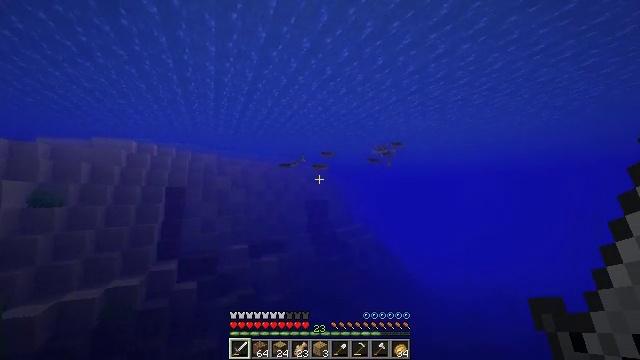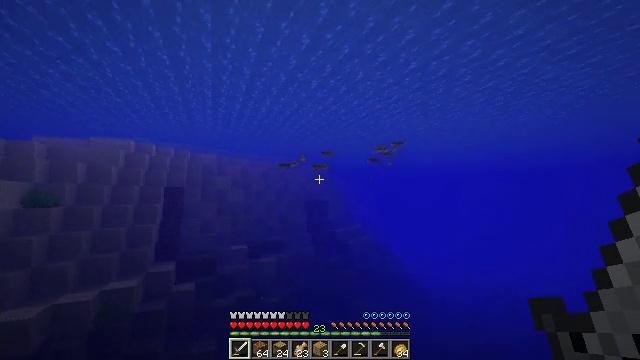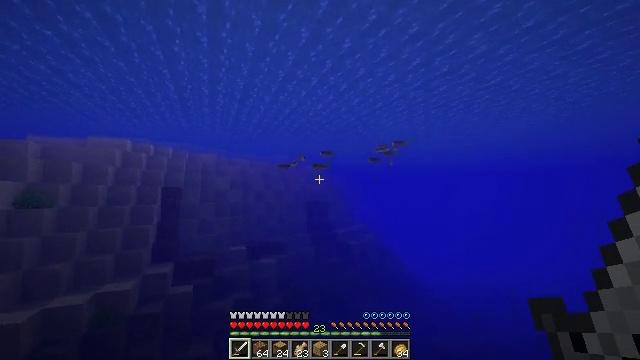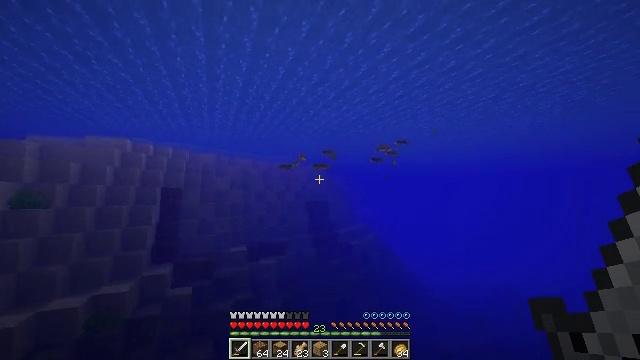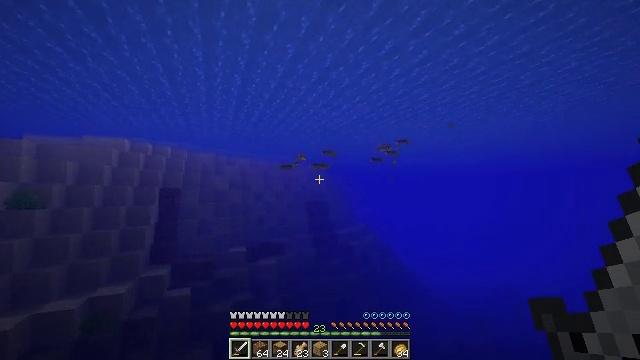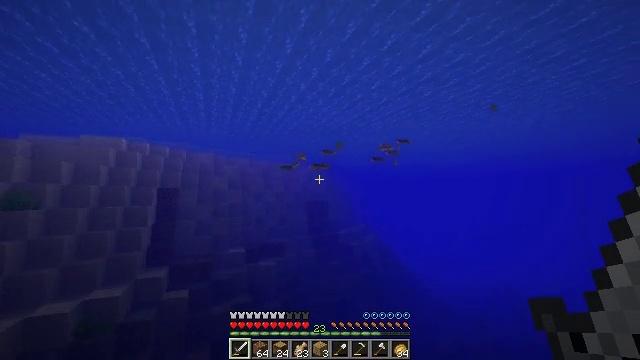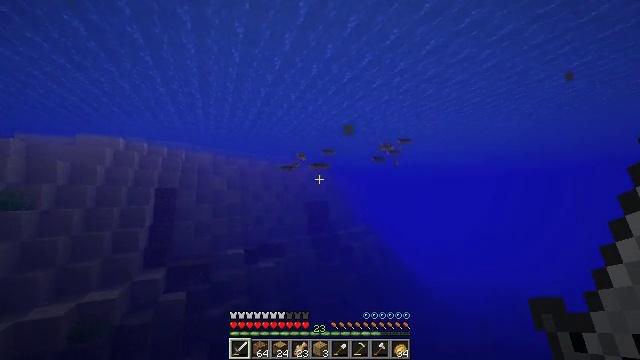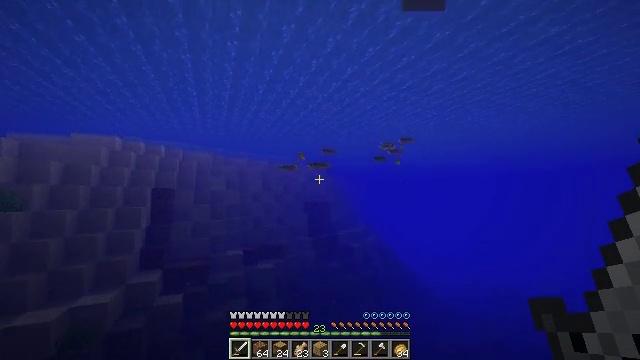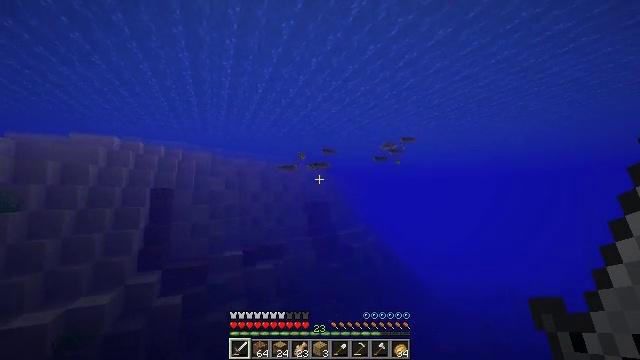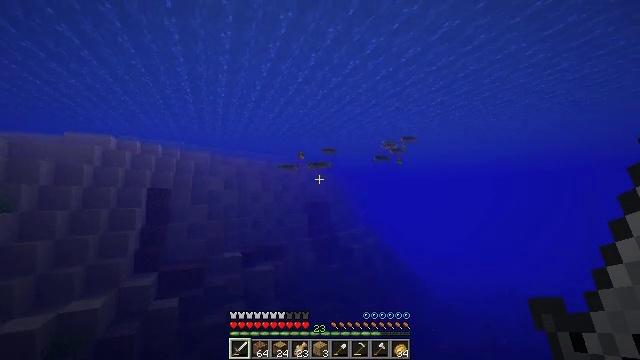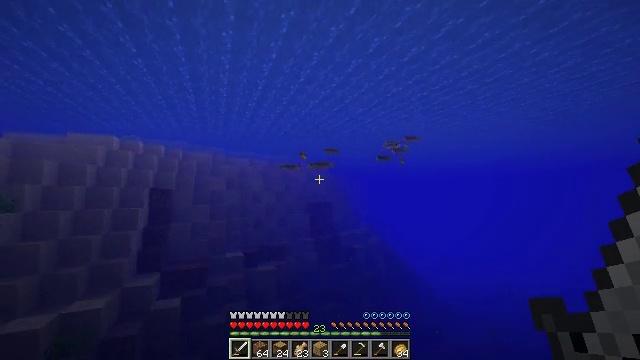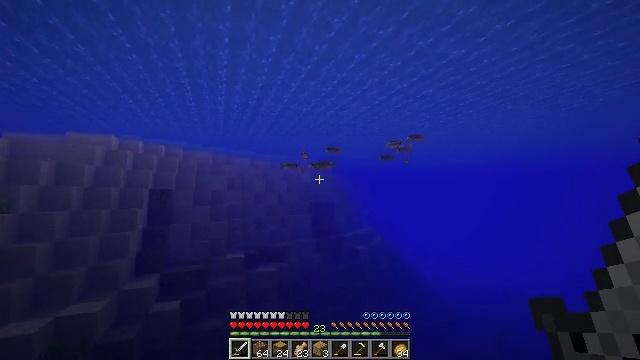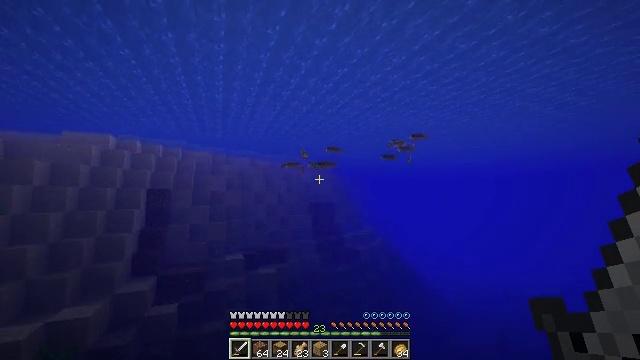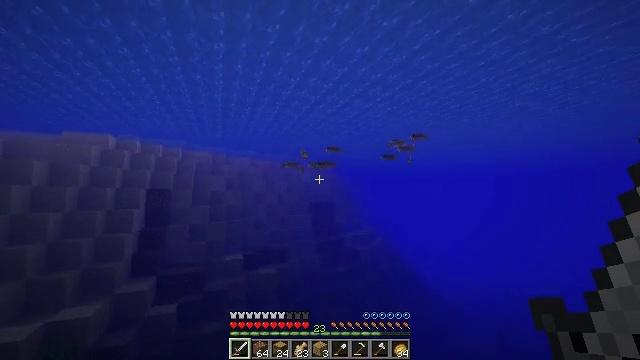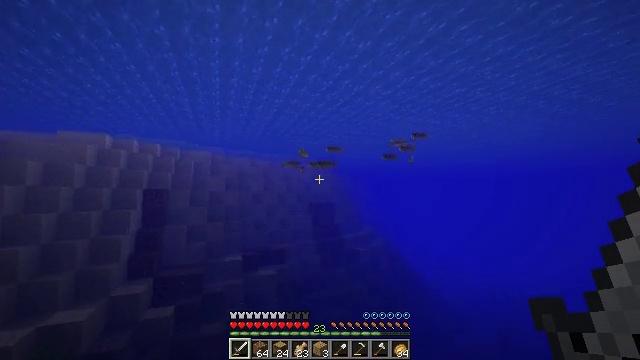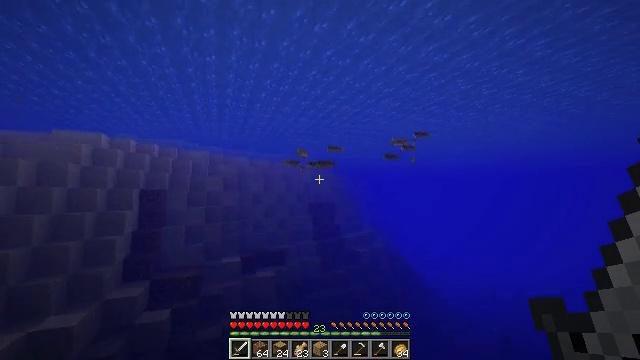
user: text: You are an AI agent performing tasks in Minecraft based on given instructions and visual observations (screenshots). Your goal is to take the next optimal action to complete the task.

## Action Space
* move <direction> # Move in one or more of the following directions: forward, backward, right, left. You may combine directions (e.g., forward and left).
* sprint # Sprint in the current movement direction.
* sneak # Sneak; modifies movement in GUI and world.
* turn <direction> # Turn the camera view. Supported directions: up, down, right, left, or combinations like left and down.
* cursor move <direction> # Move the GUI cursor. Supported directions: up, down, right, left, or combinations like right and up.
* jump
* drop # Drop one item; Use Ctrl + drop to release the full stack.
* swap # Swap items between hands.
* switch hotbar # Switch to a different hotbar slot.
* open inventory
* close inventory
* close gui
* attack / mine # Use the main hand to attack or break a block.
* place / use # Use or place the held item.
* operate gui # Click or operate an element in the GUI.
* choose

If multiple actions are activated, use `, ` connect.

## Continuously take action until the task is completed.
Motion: motion action
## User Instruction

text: Hunt a cod.
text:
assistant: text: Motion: move forward
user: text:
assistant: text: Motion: move forward
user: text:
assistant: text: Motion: move forward
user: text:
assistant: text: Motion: move forward
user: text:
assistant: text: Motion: move forward
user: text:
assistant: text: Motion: move forward
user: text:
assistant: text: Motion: move forward
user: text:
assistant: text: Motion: move forward
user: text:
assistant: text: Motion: move forward
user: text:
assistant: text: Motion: move forward
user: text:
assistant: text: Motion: move forward
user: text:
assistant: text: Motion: move forward
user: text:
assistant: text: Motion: move forward
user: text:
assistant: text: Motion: move forward
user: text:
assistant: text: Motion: move forward
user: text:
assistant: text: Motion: move forward
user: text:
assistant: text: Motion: move forward
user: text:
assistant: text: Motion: move forward
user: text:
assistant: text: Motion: move forward
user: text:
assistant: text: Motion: move forward
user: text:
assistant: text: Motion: move forward
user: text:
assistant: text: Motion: move forward
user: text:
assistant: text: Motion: move forward
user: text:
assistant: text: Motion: move forward
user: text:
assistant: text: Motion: move forward
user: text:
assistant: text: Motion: move forward
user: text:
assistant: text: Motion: move forward
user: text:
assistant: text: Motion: move forward
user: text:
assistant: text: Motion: move forward
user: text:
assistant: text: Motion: move forward